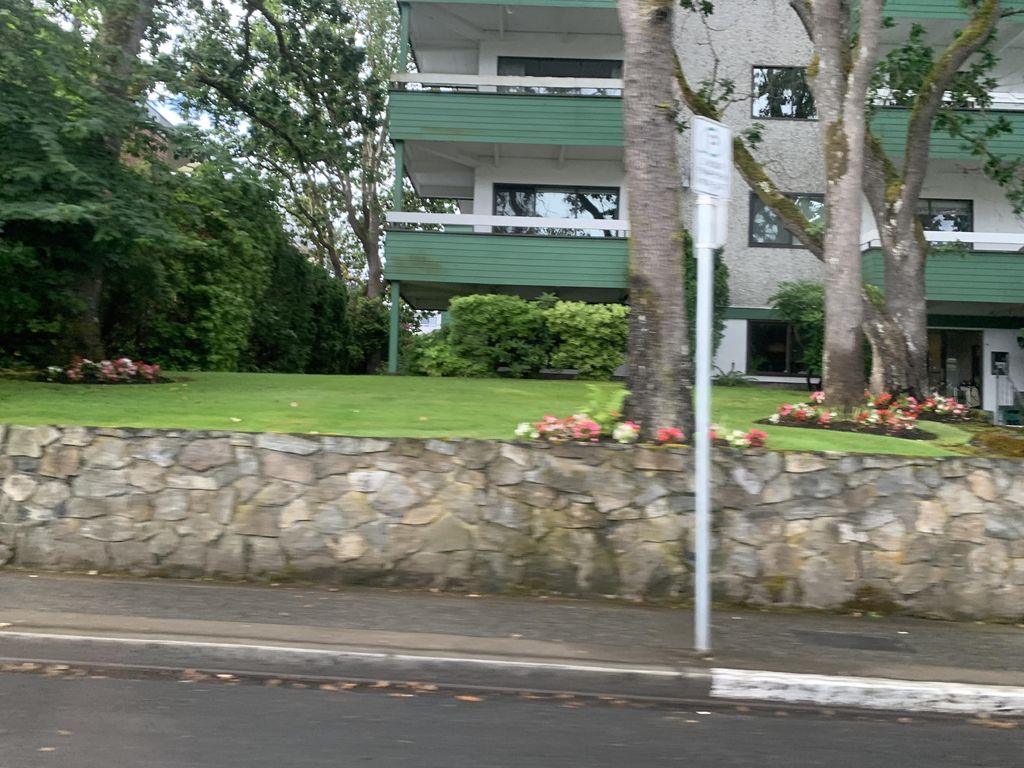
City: victoria